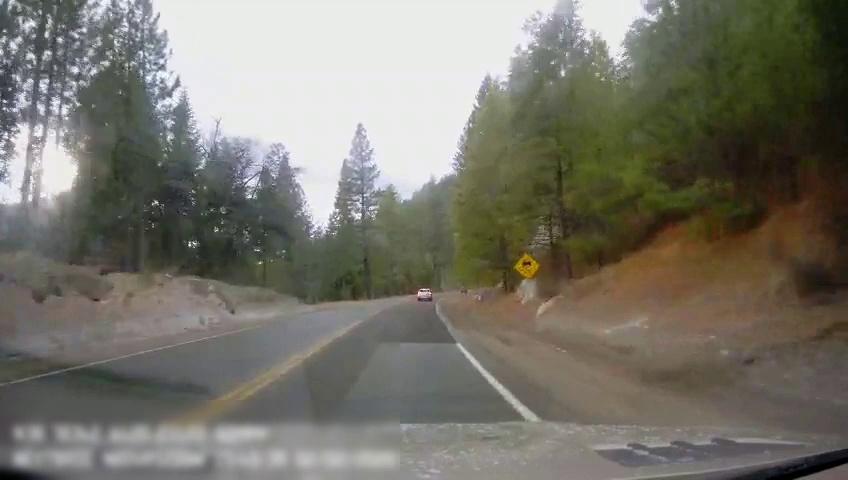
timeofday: Day
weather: Sunny
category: Drivable Space
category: Vehicles | SUV
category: Lanes | Alternate Lane
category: Lanes | Current Lane
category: Lanes | Opposite Lane
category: Lanes | Opposite Lane
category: Traffic | Signs